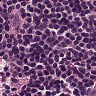
Metastatic tissue present: no